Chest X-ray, PA view. Patient: 52 years old, sex M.
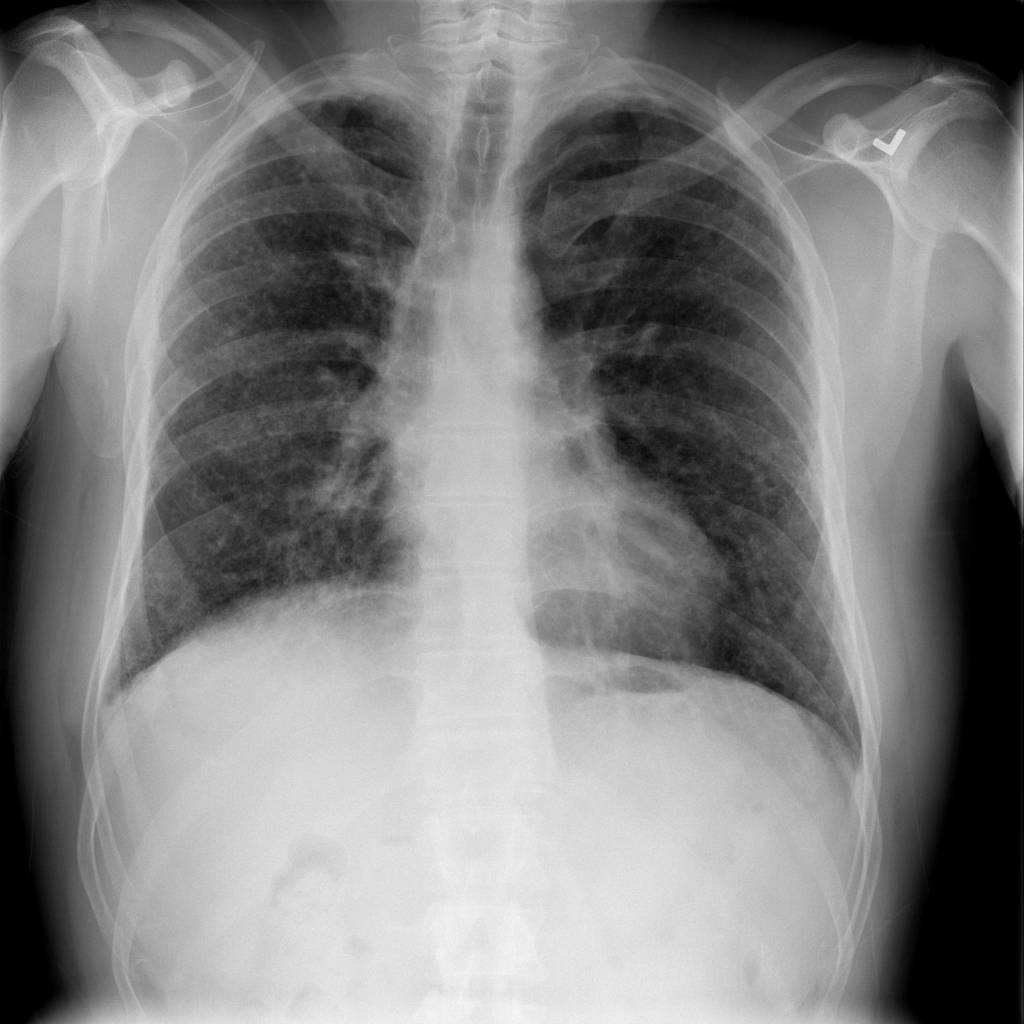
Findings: Fibrosis